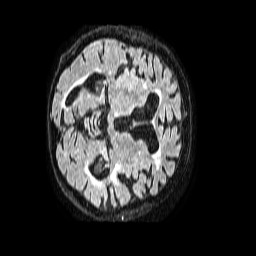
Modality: FLAIR
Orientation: axial
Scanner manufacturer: philips
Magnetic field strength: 1.5 T
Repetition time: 4.8 s
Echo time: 0.3 s